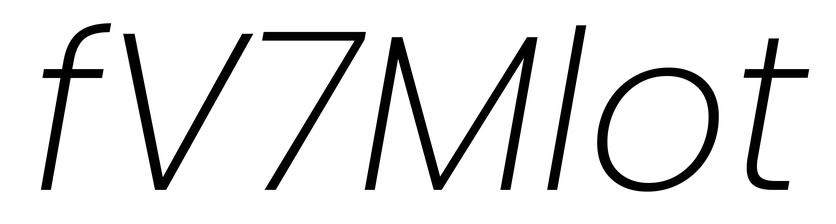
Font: Poppins-ExtraLightItalic